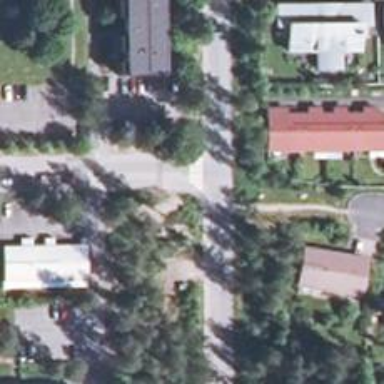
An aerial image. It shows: Asphalt footway lane.